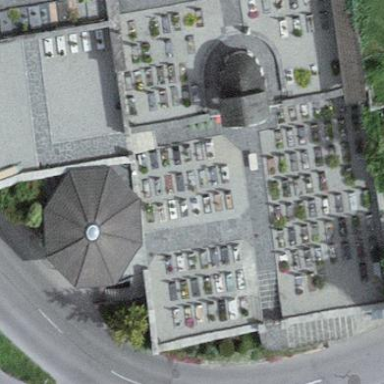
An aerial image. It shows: Cemetery.